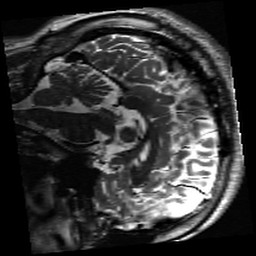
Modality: inplaneT2
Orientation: sagittal